《九章算术》是我国古代内容极为丰富的数学著作，第九章“勾股”讲述了勾股定理及一些应用，将直角三角形的斜边称为“弦”，短直角边称为“勾”，长直角边称为“股”，设点$F$是抛物线$y^2=2px(p>0)$的焦点，$l$是该抛物线的准线，过抛物线上一点$A$作准线的垂线$AB$，垂足为$B$，射线$AF$交准线$l$于点$C$，若$\text{Rt}\triangle ABC$的“勾”$|AB|=3$，“股”$|CB|=3\sqrt{3}$，则抛物线的方程为\underline{\quad\quad}.
【解答】
\vspace{8pt}
\textbf{【答案】}$y^2=3x$

\vspace{5pt}
\textbf{【详解】}由题意可知，$|AB|=3$，$|BC|=3\sqrt{3}$，

可得$|AC|=\sqrt{3^2+(3\sqrt{3})^2}=6$，

所以$\angle CAB=60^\circ$，

由抛物线的定义得$|AB|=|AF|$，

所以$\triangle ABF$是等边三角形，

所以$\dfrac{p}{2}-\left(-\dfrac{p}{2}\right)=p=\dfrac{1}{2}|BF|=\dfrac{1}{2}\times3=\dfrac{3}{2}$，

所以抛物线的方程是$y^2=3x$.

故答案为：$y^2=3x$.

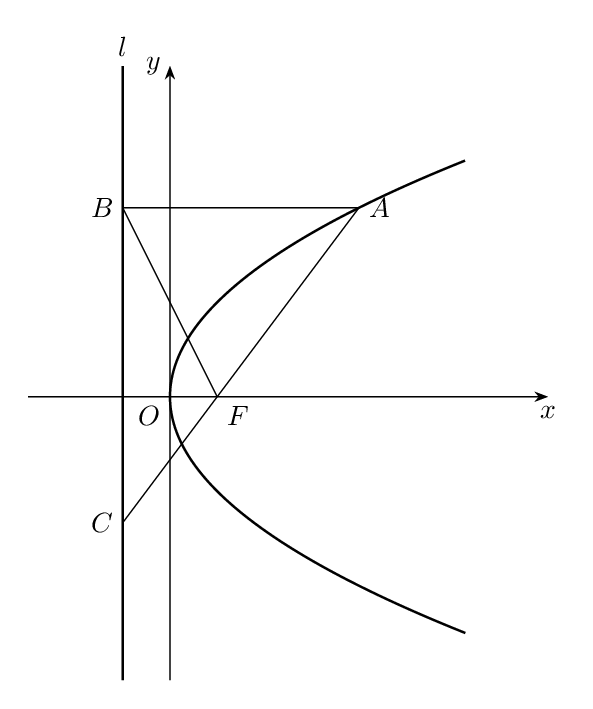